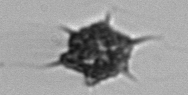
Label: Dictyocha